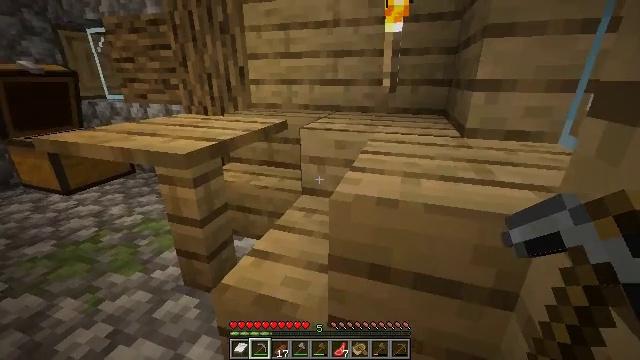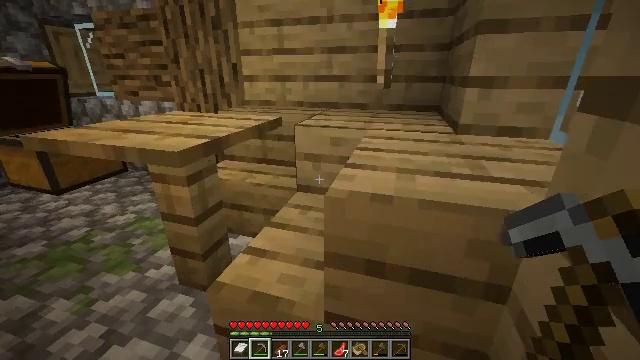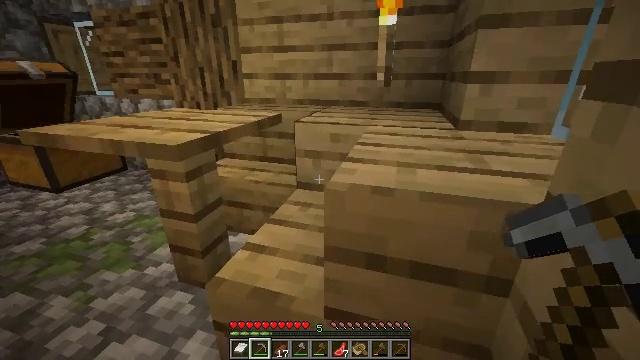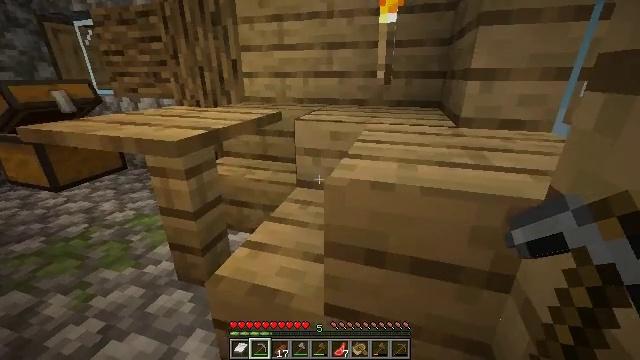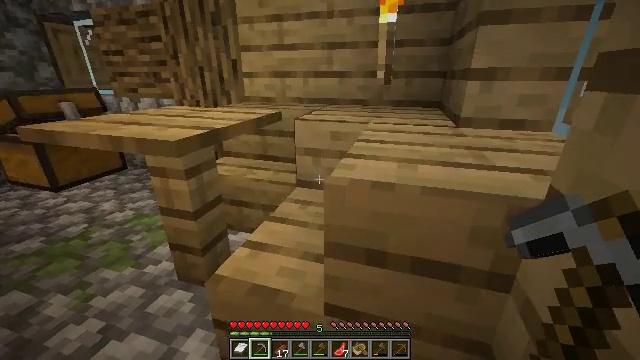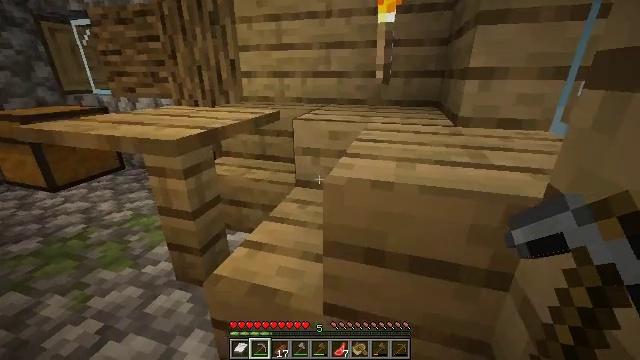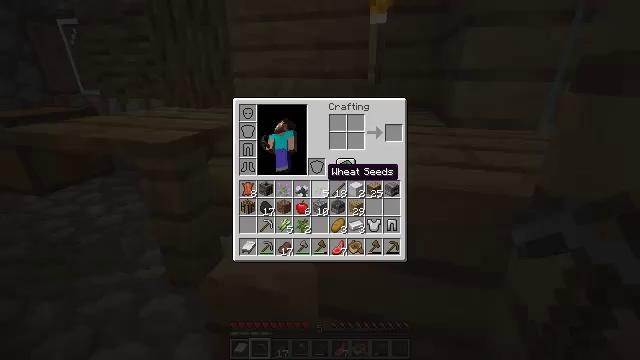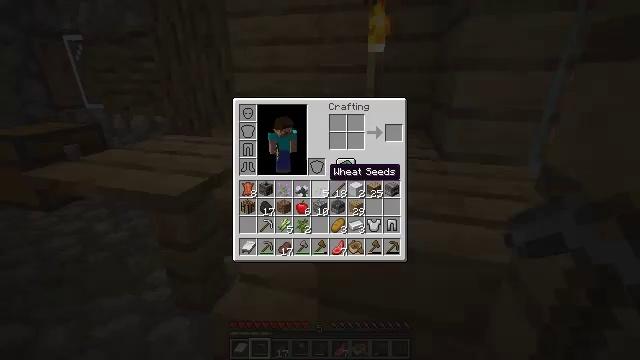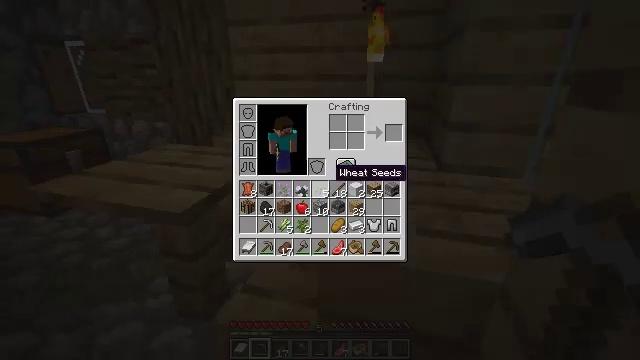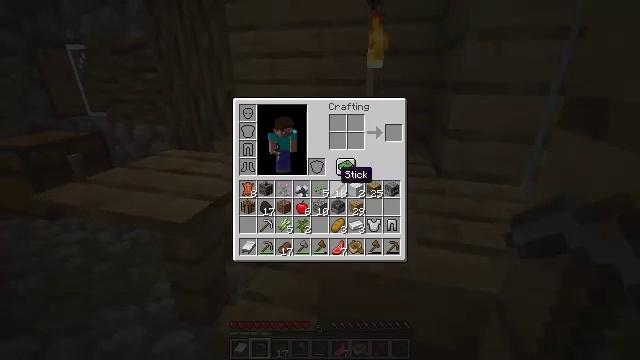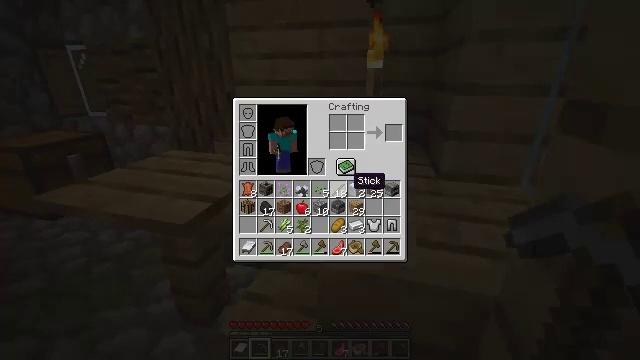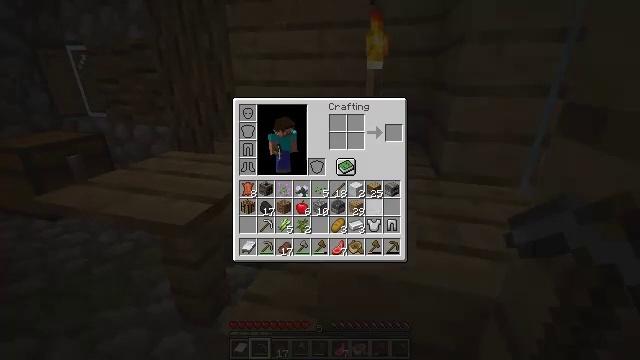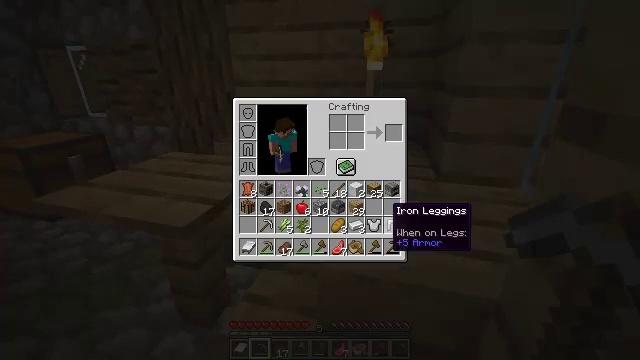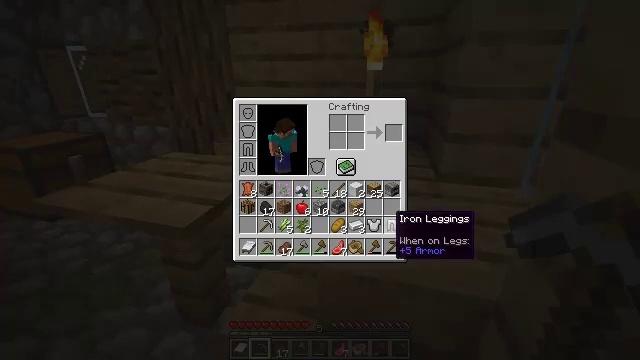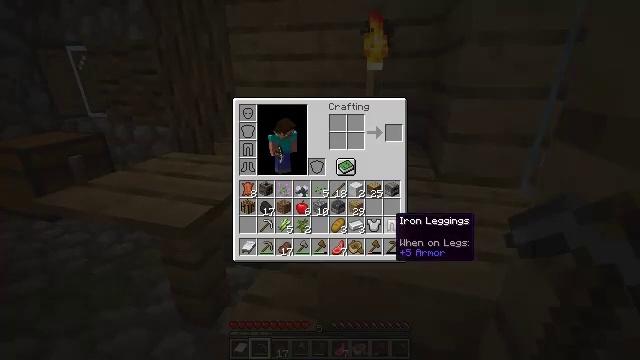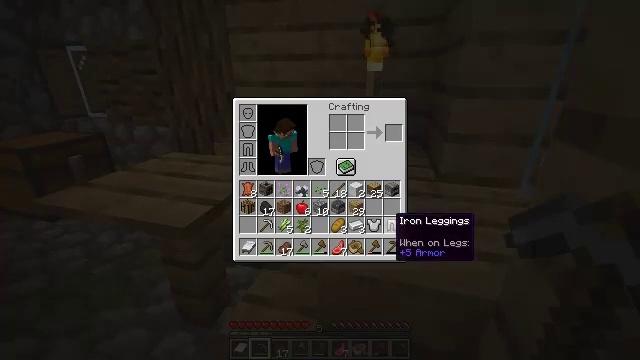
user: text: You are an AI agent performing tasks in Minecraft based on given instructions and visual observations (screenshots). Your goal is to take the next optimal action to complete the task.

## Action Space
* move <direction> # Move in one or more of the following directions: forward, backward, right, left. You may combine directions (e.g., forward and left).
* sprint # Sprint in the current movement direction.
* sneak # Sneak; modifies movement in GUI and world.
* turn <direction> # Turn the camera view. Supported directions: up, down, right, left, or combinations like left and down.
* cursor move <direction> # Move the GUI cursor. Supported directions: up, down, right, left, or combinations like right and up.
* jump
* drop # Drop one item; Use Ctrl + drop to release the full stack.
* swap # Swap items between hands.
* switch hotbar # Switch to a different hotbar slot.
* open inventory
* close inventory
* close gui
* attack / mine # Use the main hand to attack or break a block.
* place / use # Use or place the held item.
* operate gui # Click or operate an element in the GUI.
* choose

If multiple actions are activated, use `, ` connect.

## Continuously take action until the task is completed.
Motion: motion action
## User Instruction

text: Mine the grindstone block.
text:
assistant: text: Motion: sneak, turn right
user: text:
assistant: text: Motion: sneak
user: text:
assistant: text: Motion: sneak
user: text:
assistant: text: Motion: sneak
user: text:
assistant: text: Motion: no_op
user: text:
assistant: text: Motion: turn right, close inventory
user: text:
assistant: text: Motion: close inventory
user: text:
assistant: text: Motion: close inventory
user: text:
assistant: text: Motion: open gui
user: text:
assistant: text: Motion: cursor move right
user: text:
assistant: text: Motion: sneak, cursor move right and down
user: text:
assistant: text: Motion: sneak, cursor move right and down
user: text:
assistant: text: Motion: sneak, cursor move down
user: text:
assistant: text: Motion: sneak
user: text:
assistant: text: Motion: sneak
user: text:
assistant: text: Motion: sneak
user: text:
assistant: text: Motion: sneak
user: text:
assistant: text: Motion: sneak
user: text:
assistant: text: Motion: sneak, operate gui
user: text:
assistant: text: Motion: sneak, operate gui
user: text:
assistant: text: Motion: sneak
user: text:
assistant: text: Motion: sneak
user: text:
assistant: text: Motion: sneak, operate gui
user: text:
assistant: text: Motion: sneak, operate gui
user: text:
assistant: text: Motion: sneak, operate gui
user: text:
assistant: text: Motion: sneak
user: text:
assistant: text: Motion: sneak
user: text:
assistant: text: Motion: sneak
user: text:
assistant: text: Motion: sneak
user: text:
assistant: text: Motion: sneak